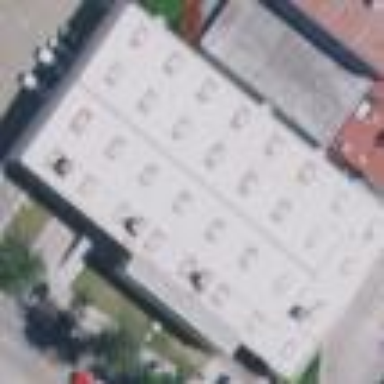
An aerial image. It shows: Building.